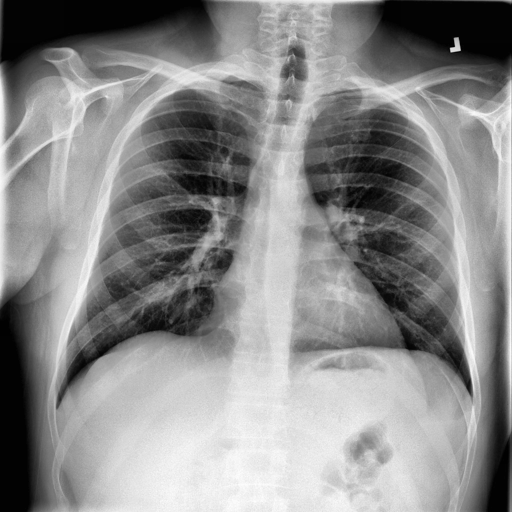
Finding: NORMAL